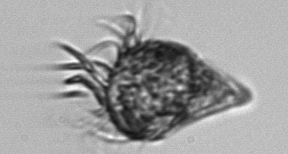
Label: Strombidium_wulffi